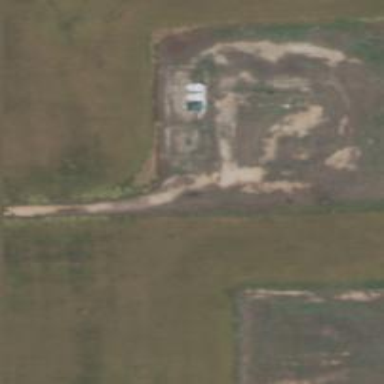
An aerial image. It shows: Storage tank with man-made structure.